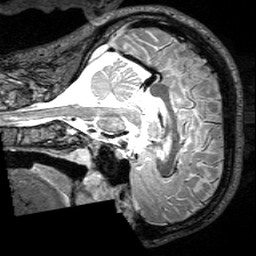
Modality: T2w
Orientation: sagittal
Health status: healthy
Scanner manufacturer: siemens
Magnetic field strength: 3 T
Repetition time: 4.8 s
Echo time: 0.458 s